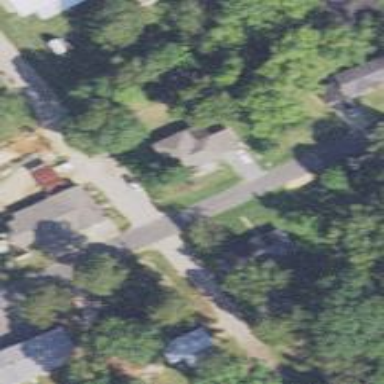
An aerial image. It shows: Residential road.